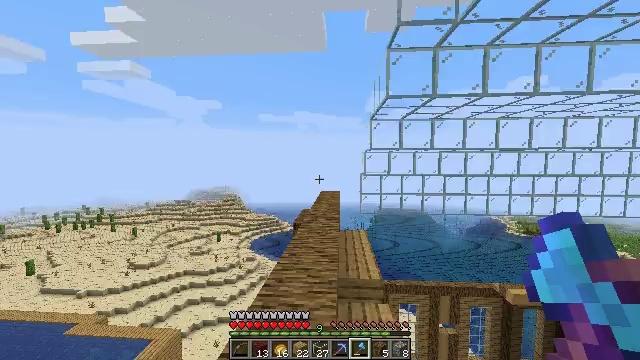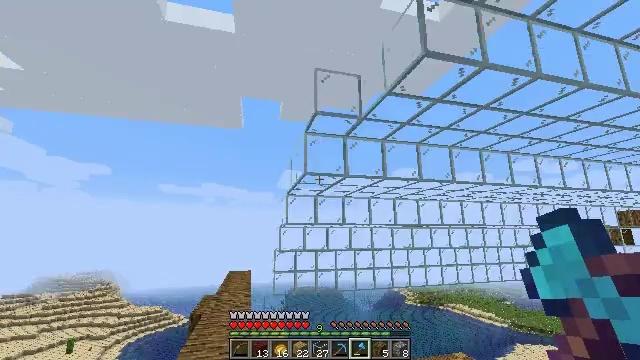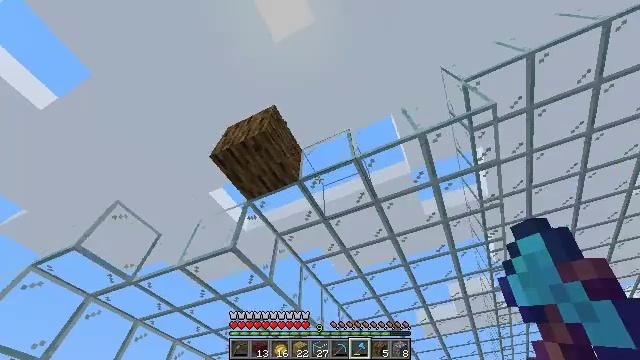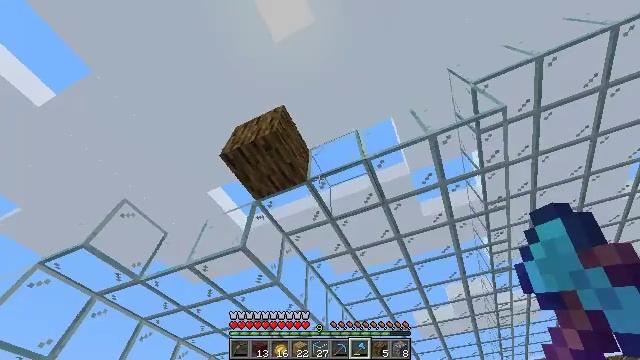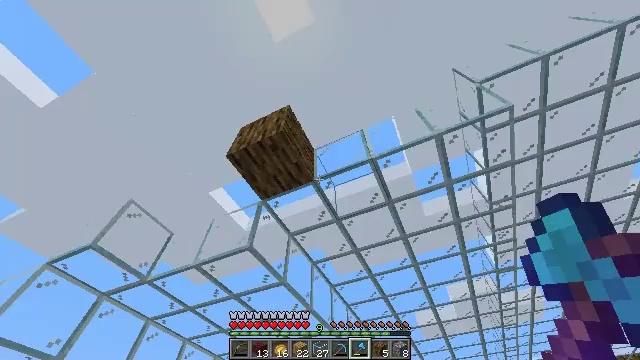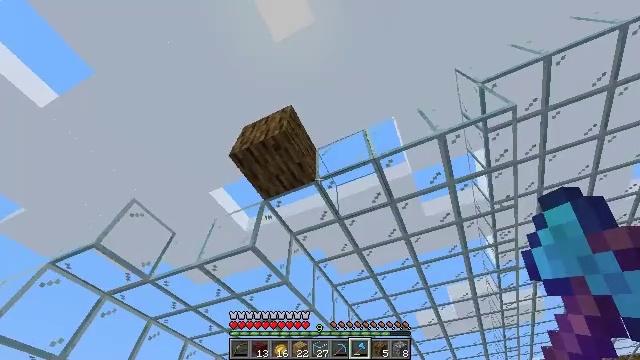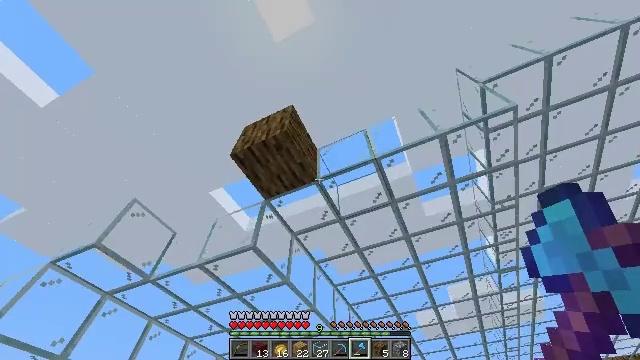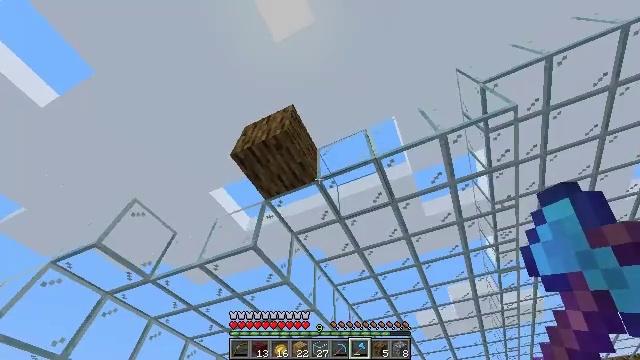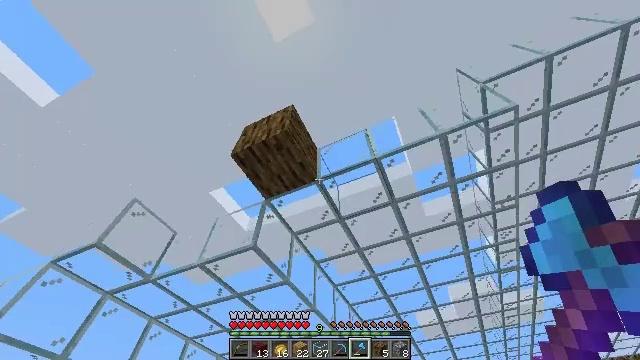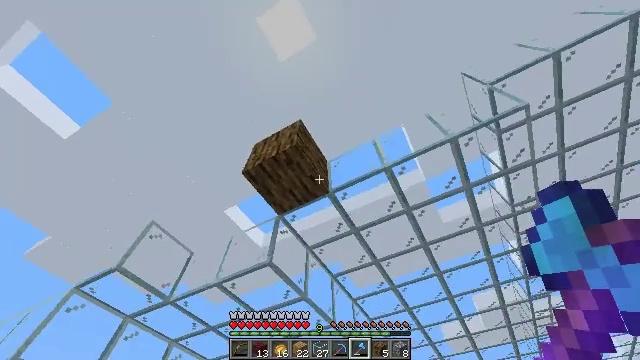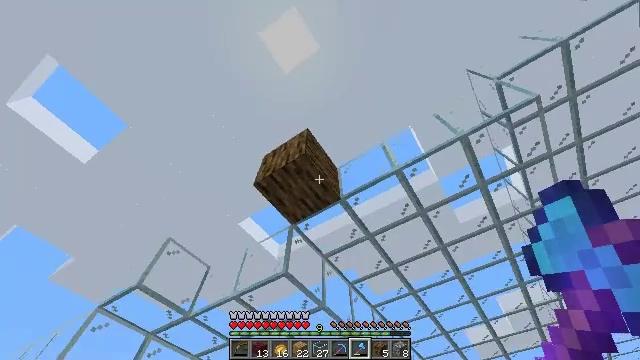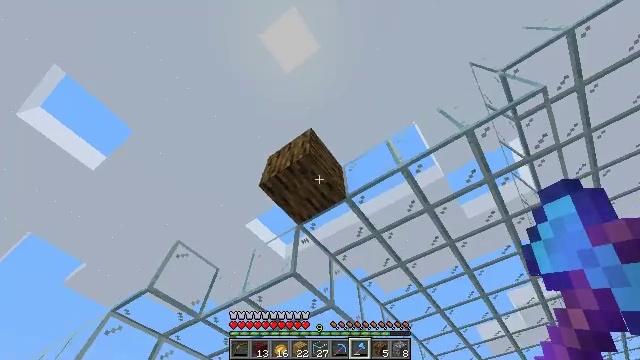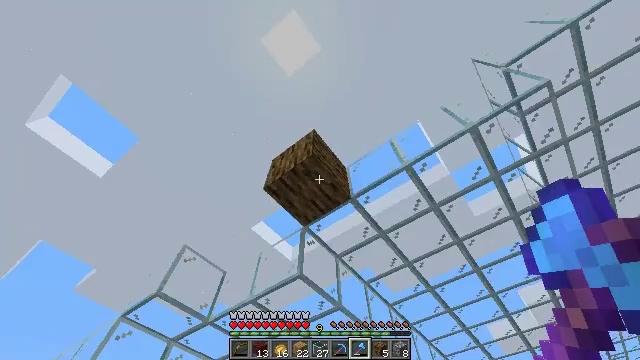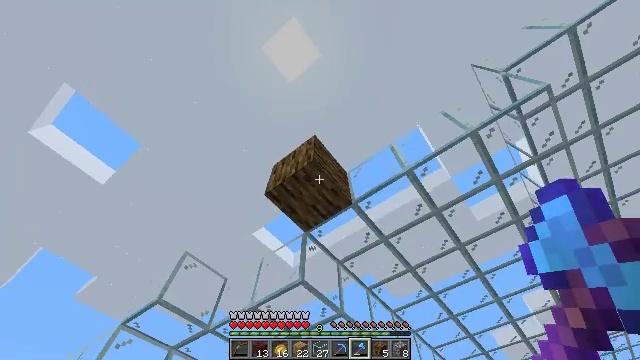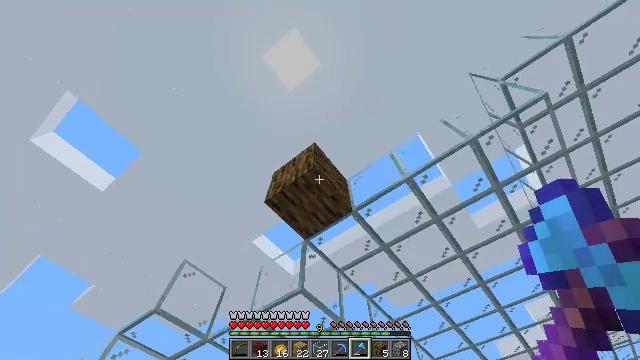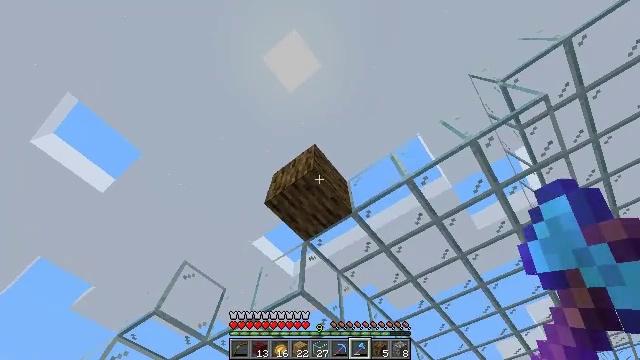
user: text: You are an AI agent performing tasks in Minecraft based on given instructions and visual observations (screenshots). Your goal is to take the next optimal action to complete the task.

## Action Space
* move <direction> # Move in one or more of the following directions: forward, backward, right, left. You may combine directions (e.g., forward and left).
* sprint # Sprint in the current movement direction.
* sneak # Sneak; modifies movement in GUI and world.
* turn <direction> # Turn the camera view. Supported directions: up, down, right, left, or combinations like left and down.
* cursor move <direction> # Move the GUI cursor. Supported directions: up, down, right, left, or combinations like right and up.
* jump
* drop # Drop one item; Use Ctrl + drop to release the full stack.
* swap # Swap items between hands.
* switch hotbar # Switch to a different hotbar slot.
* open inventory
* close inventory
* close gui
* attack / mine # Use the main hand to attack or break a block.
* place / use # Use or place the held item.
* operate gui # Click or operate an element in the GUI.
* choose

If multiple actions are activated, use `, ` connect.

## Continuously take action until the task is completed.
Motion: motion action
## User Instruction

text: Harvest oak wood logs.
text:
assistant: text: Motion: move forward and move left
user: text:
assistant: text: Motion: move left, turn right and up
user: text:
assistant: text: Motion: no_op
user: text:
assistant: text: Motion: no_op
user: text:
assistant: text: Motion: no_op
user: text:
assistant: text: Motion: no_op
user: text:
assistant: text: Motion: no_op
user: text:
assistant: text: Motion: no_op
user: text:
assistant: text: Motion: turn left and up
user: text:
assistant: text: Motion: turn left and up
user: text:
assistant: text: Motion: turn left
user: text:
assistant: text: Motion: turn left
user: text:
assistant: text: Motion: turn up
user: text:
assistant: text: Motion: turn up
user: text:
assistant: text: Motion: attack / mine
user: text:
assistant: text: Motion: attack / mine
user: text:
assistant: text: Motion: attack / mine
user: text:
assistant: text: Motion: attack / mine
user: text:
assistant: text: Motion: attack / mine
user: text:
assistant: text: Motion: attack / mine
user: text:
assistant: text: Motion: attack / mine
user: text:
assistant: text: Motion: attack / mine
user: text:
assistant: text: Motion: attack / mine
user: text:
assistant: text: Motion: attack / mine
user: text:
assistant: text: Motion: attack / mine
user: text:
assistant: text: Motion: attack / mine
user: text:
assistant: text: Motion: attack / mine
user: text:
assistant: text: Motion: attack / mine